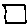
Label: square